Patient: sex M, age 33
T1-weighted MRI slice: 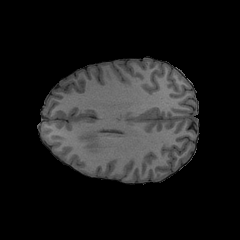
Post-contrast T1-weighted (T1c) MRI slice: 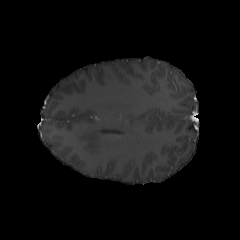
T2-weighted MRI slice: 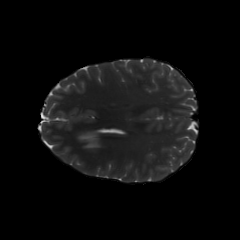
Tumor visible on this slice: yes
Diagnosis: Astrocytoma, IDH-mutant
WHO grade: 4